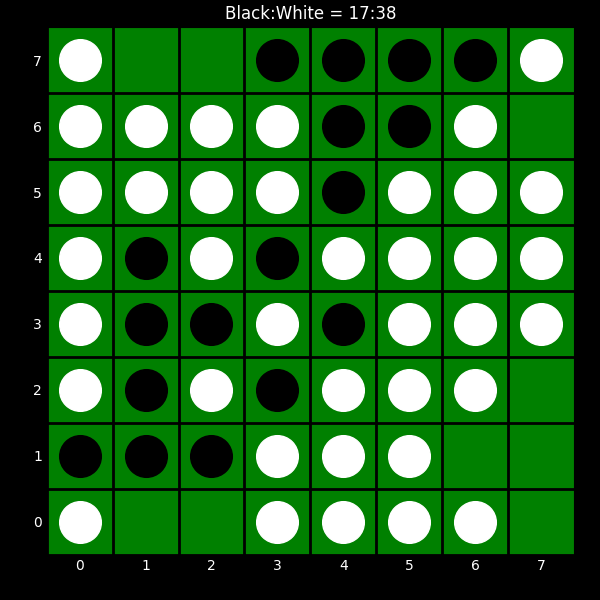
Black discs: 17
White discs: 38